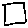
Label: square